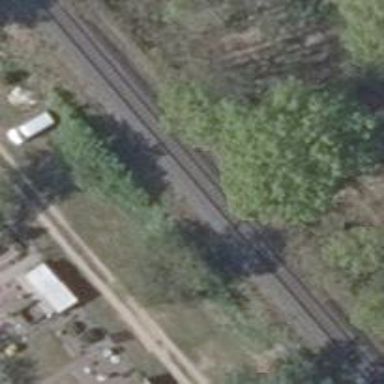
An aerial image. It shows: Railway track.